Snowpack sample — Buffalo Mountain, Silverthorne, Colorado, USA (2/22/26, 2:02 PM MST)
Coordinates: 39.622, -106.113
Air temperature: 33 °F
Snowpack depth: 63 cm
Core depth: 50 cm
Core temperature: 26.6 °F
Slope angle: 11°, slope face: 116°
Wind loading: low
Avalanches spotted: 0
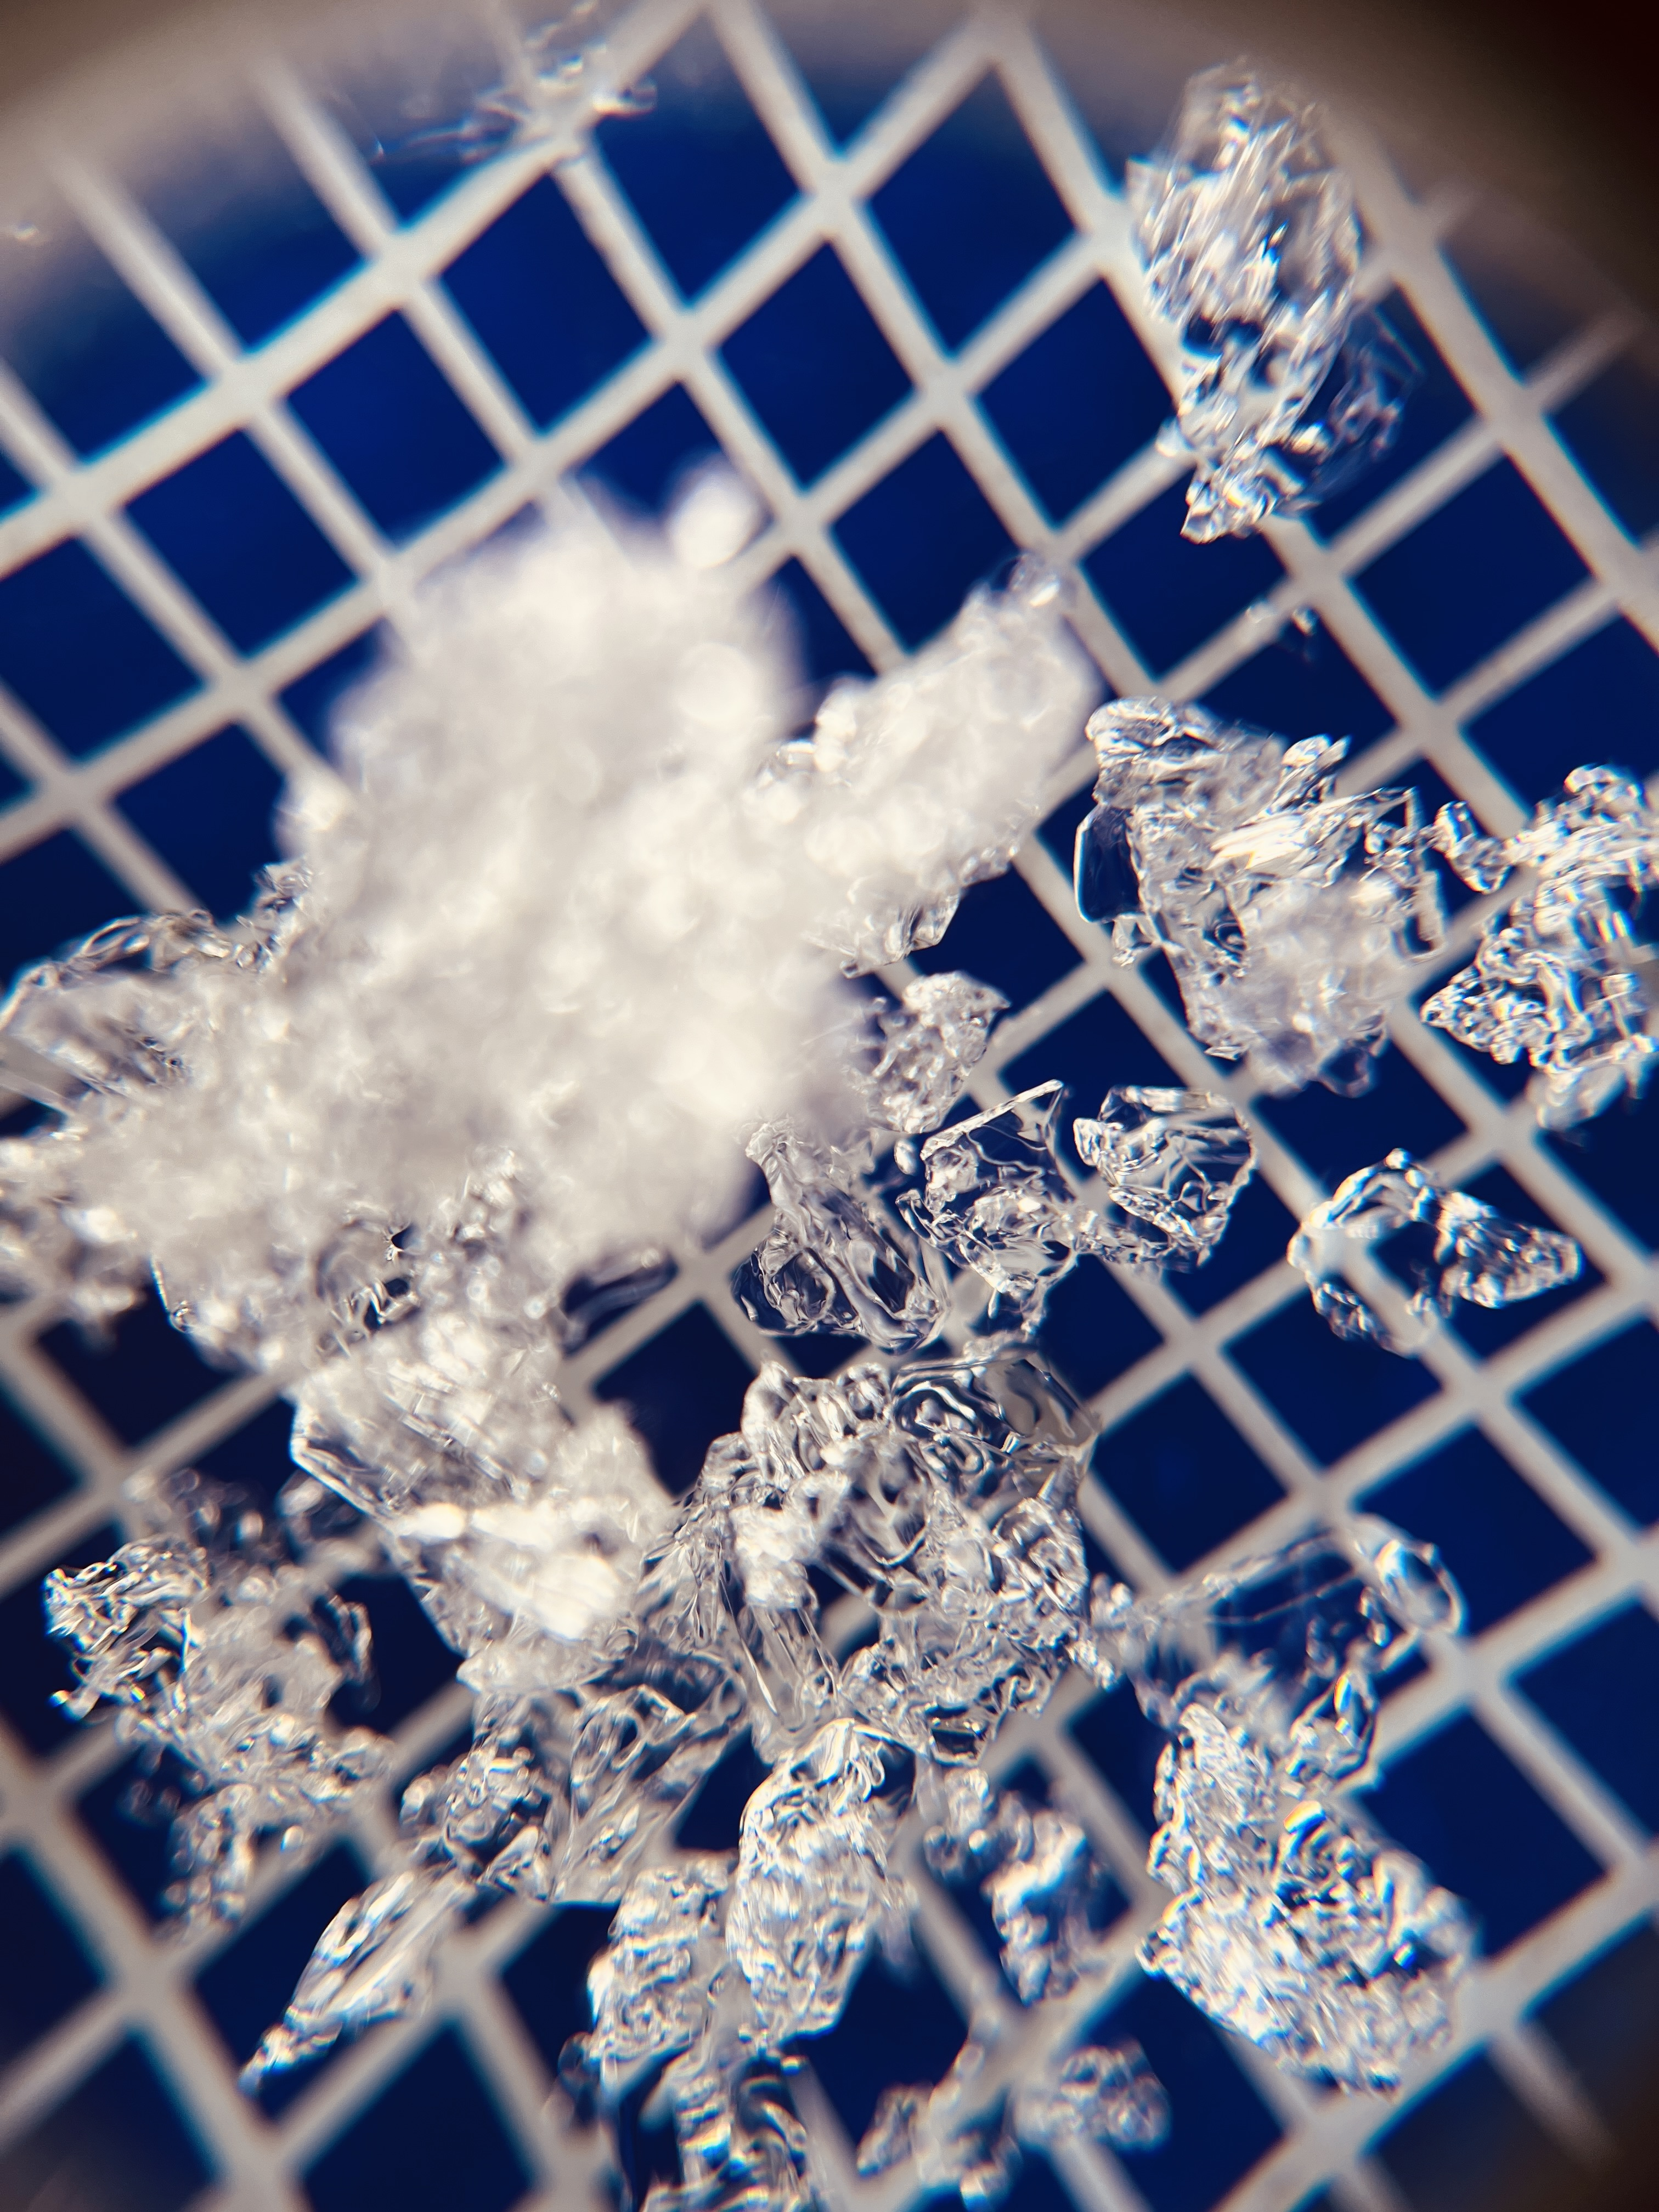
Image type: magnified_profile
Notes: In a firebreak similar to site 1, minimal wind loading with no spotted avalanches (not many faces in view though)